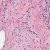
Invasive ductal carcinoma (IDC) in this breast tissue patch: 1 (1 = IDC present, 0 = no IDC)